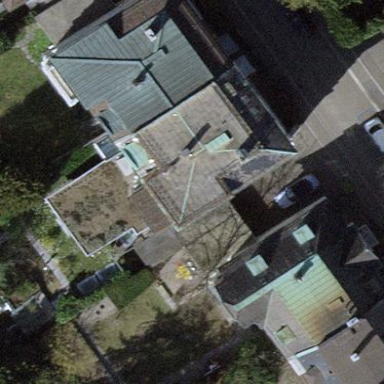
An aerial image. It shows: Balcony as part of building.